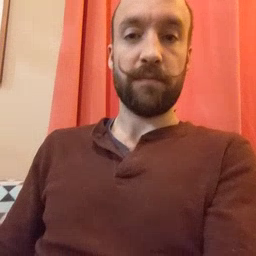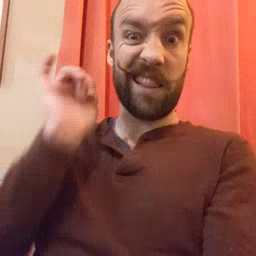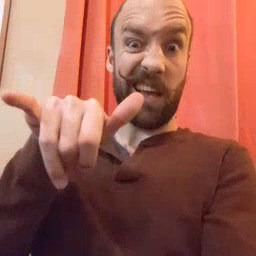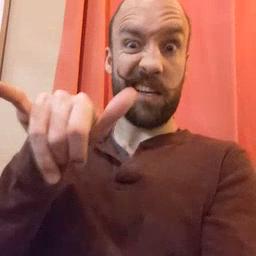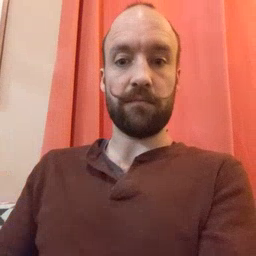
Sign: that